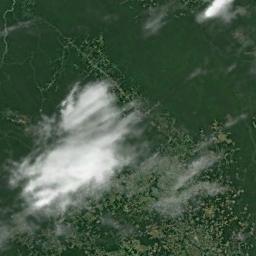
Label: cloud